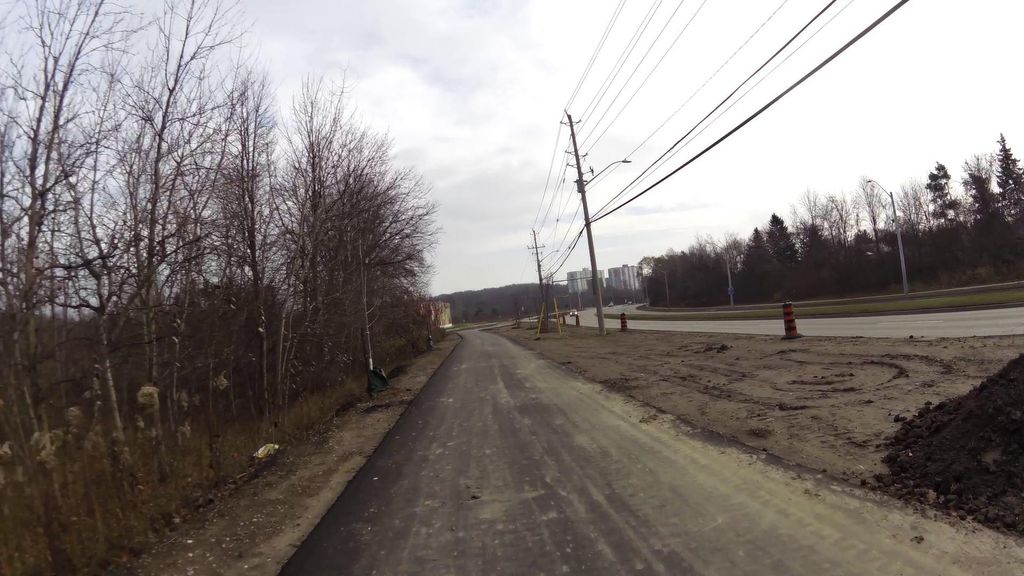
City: kitchener-waterloo